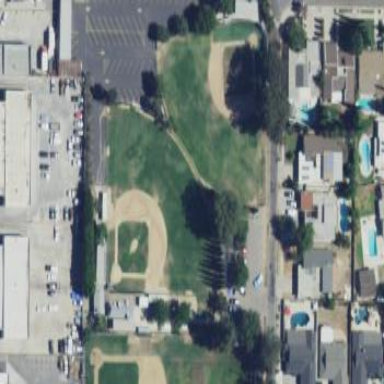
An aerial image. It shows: Baseball pitch for leisure and sports activities.